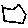
Label: hexagon